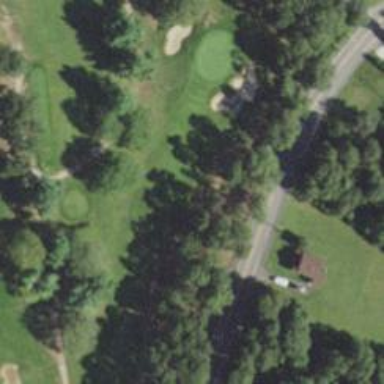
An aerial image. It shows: View of golf hole.